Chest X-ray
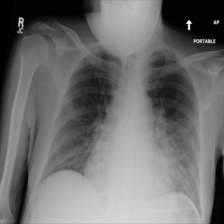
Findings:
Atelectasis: negative
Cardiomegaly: negative
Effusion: negative
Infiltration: negative
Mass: negative
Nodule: negative
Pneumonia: negative
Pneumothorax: negative
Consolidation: negative
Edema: negative
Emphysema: negative
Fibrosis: negative
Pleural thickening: negative
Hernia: negative